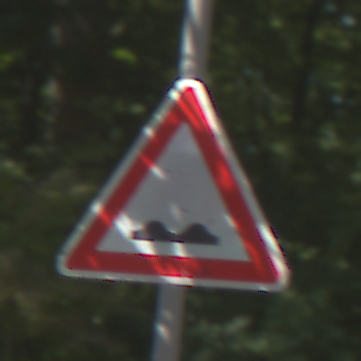
Verkehrszeichen: UnebeneFahrbahn
Umgebung: Outdoor, RoadRail
Tageszeit: Midday
Wetter: Clear
Licht: Natural
Jahreszeit: NotSpecified
Kontrast: HighContrast